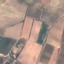
Land use / land cover class: PermanentCrop